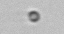
Label: nanoplankton_mix